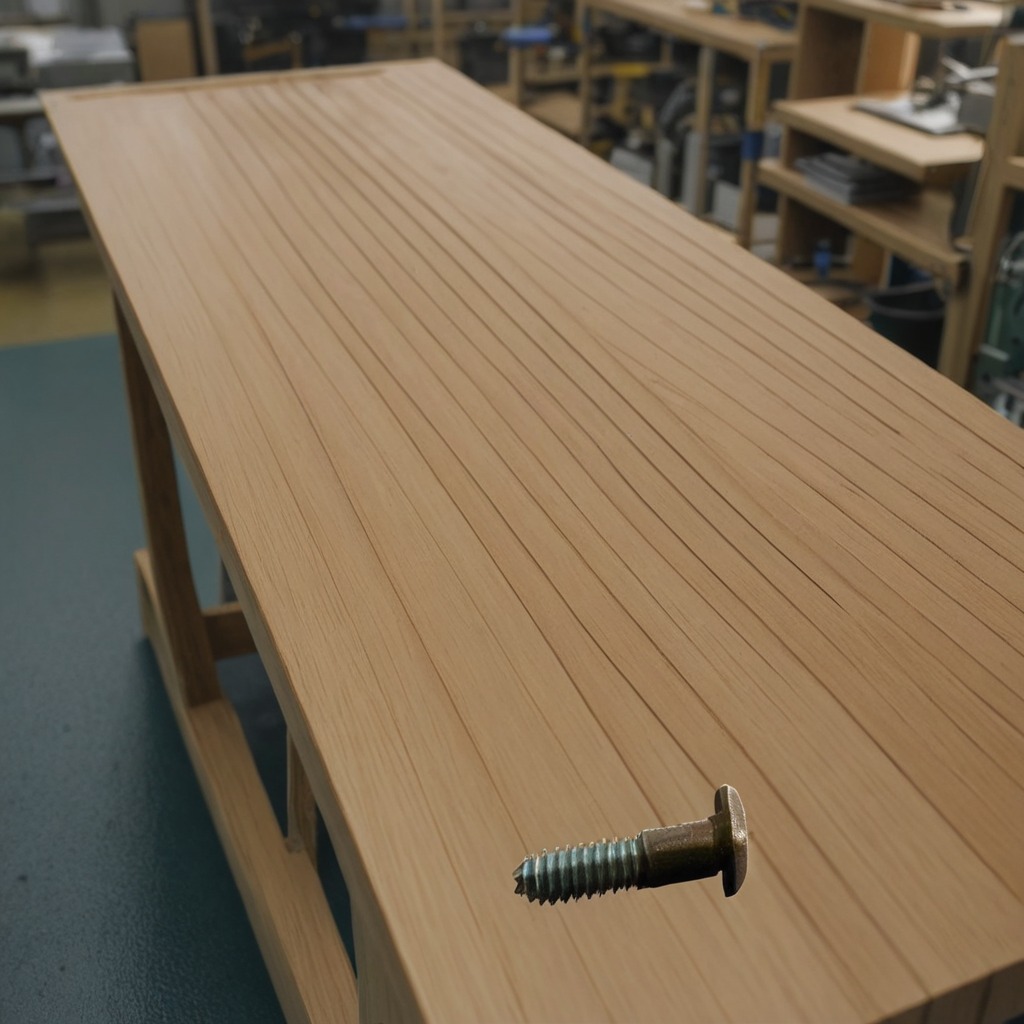
A metal screw is lying on the workbench inside a coastal fishing gear workshop.